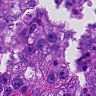
Metastatic tissue present: yes